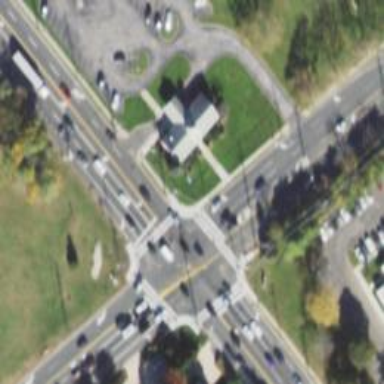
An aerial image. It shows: Uncontrolled zebra crossing.